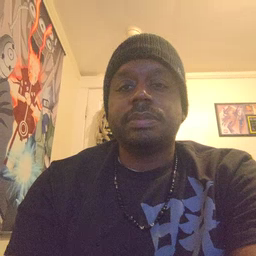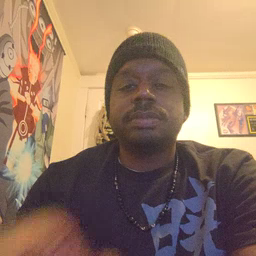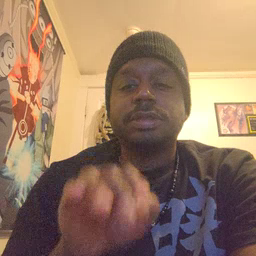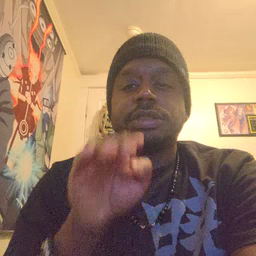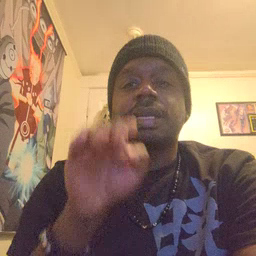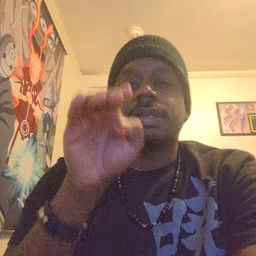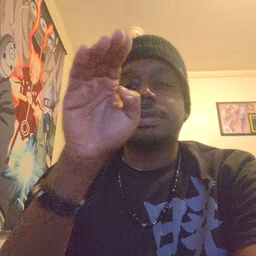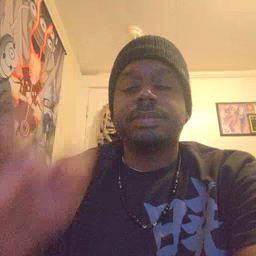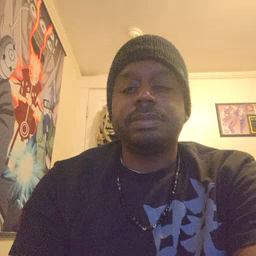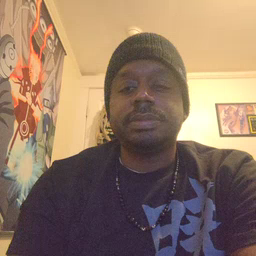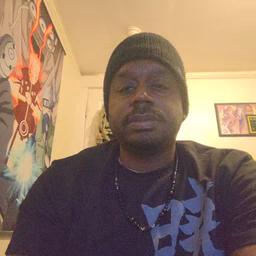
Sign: stairs